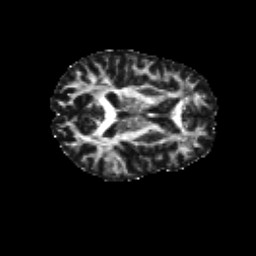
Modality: FA
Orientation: axial
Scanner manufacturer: siemens
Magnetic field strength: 3 T
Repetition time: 6.8 s
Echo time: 0.093 s